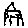
Label: house